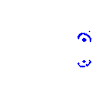
Particle: proton